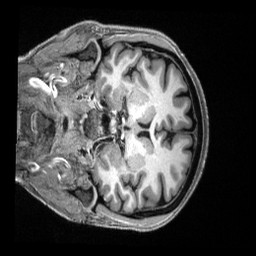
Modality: T1w
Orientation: coronal
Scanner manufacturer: siemens
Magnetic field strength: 3 T
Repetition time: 2.5 s
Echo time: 0.00231 s